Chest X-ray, AP view. Patient: 62 years old, sex M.
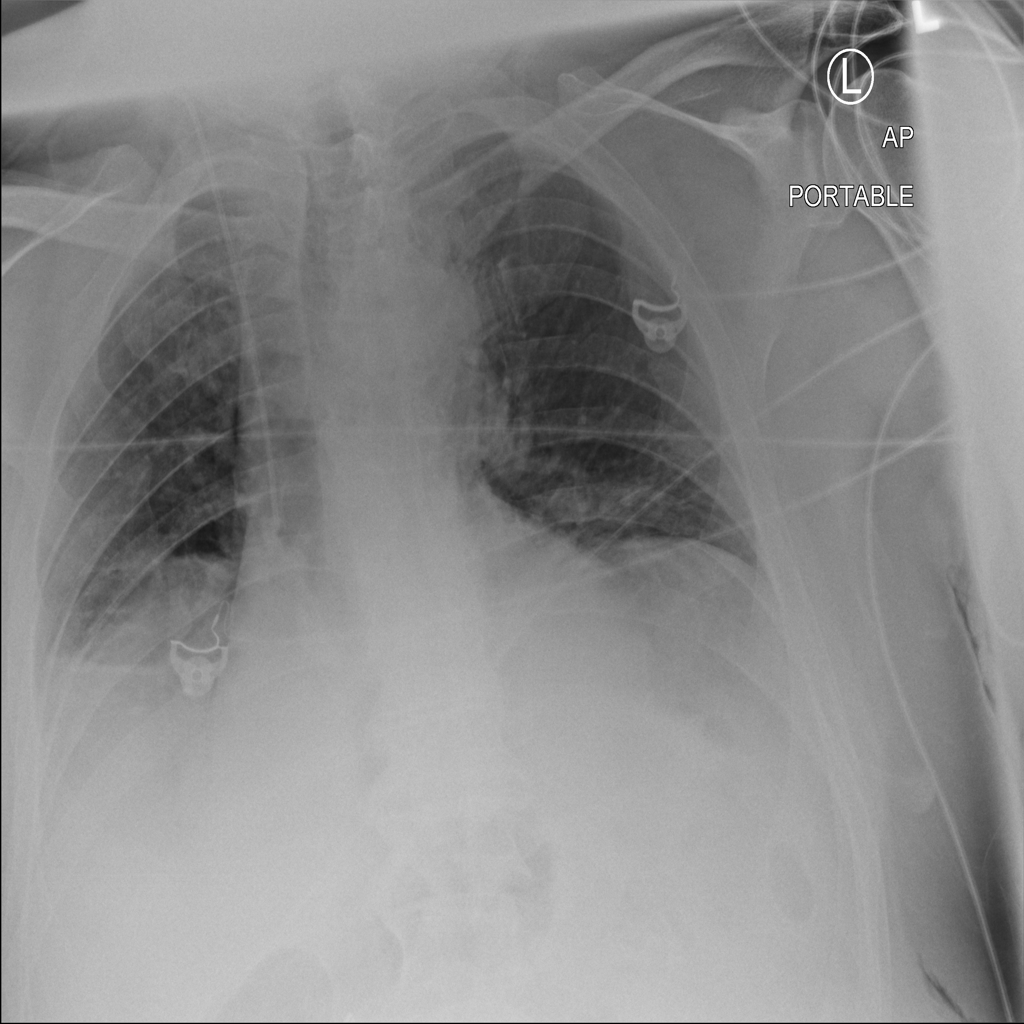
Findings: Atelectasis